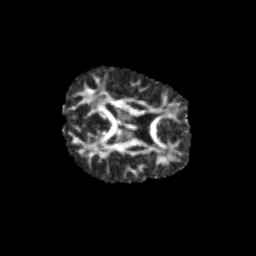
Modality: FA
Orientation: axial
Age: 12
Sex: female
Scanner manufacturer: siemens
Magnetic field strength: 3 T
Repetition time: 3.8 s
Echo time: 0.07 s